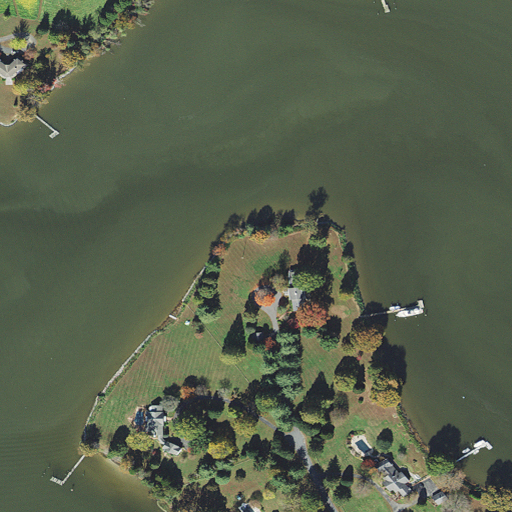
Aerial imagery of cape in Maryland named Rattlesnake Point containing open water, herbaceous wetlands, woody wetlands, open development, low intensity development, and cultivated crops